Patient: sex M, age 76
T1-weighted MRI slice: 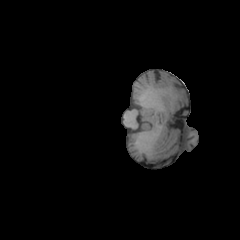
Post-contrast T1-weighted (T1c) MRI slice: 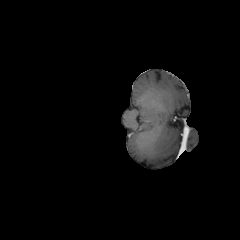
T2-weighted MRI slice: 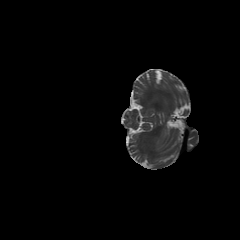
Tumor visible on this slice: no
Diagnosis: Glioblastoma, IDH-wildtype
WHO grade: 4